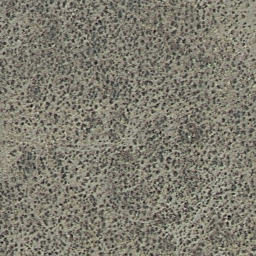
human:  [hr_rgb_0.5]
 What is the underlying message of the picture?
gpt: chaparral